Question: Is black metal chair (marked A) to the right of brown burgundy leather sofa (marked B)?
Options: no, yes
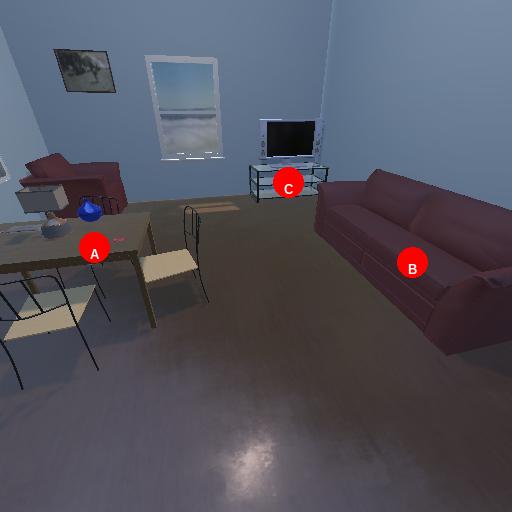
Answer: no